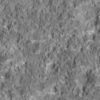
Label: not_dusty